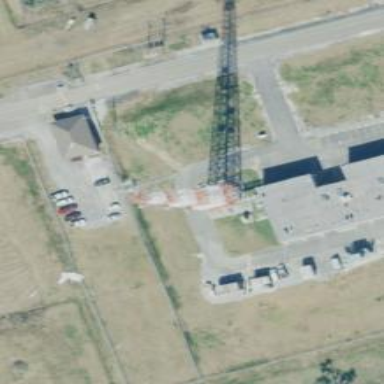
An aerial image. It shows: Man-made mast used for communication purposes.